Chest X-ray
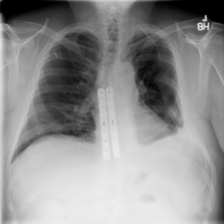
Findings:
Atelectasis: positive
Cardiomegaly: negative
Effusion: positive
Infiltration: negative
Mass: negative
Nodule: negative
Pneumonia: negative
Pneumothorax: negative
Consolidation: negative
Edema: negative
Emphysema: negative
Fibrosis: negative
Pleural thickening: positive
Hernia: negative